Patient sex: M
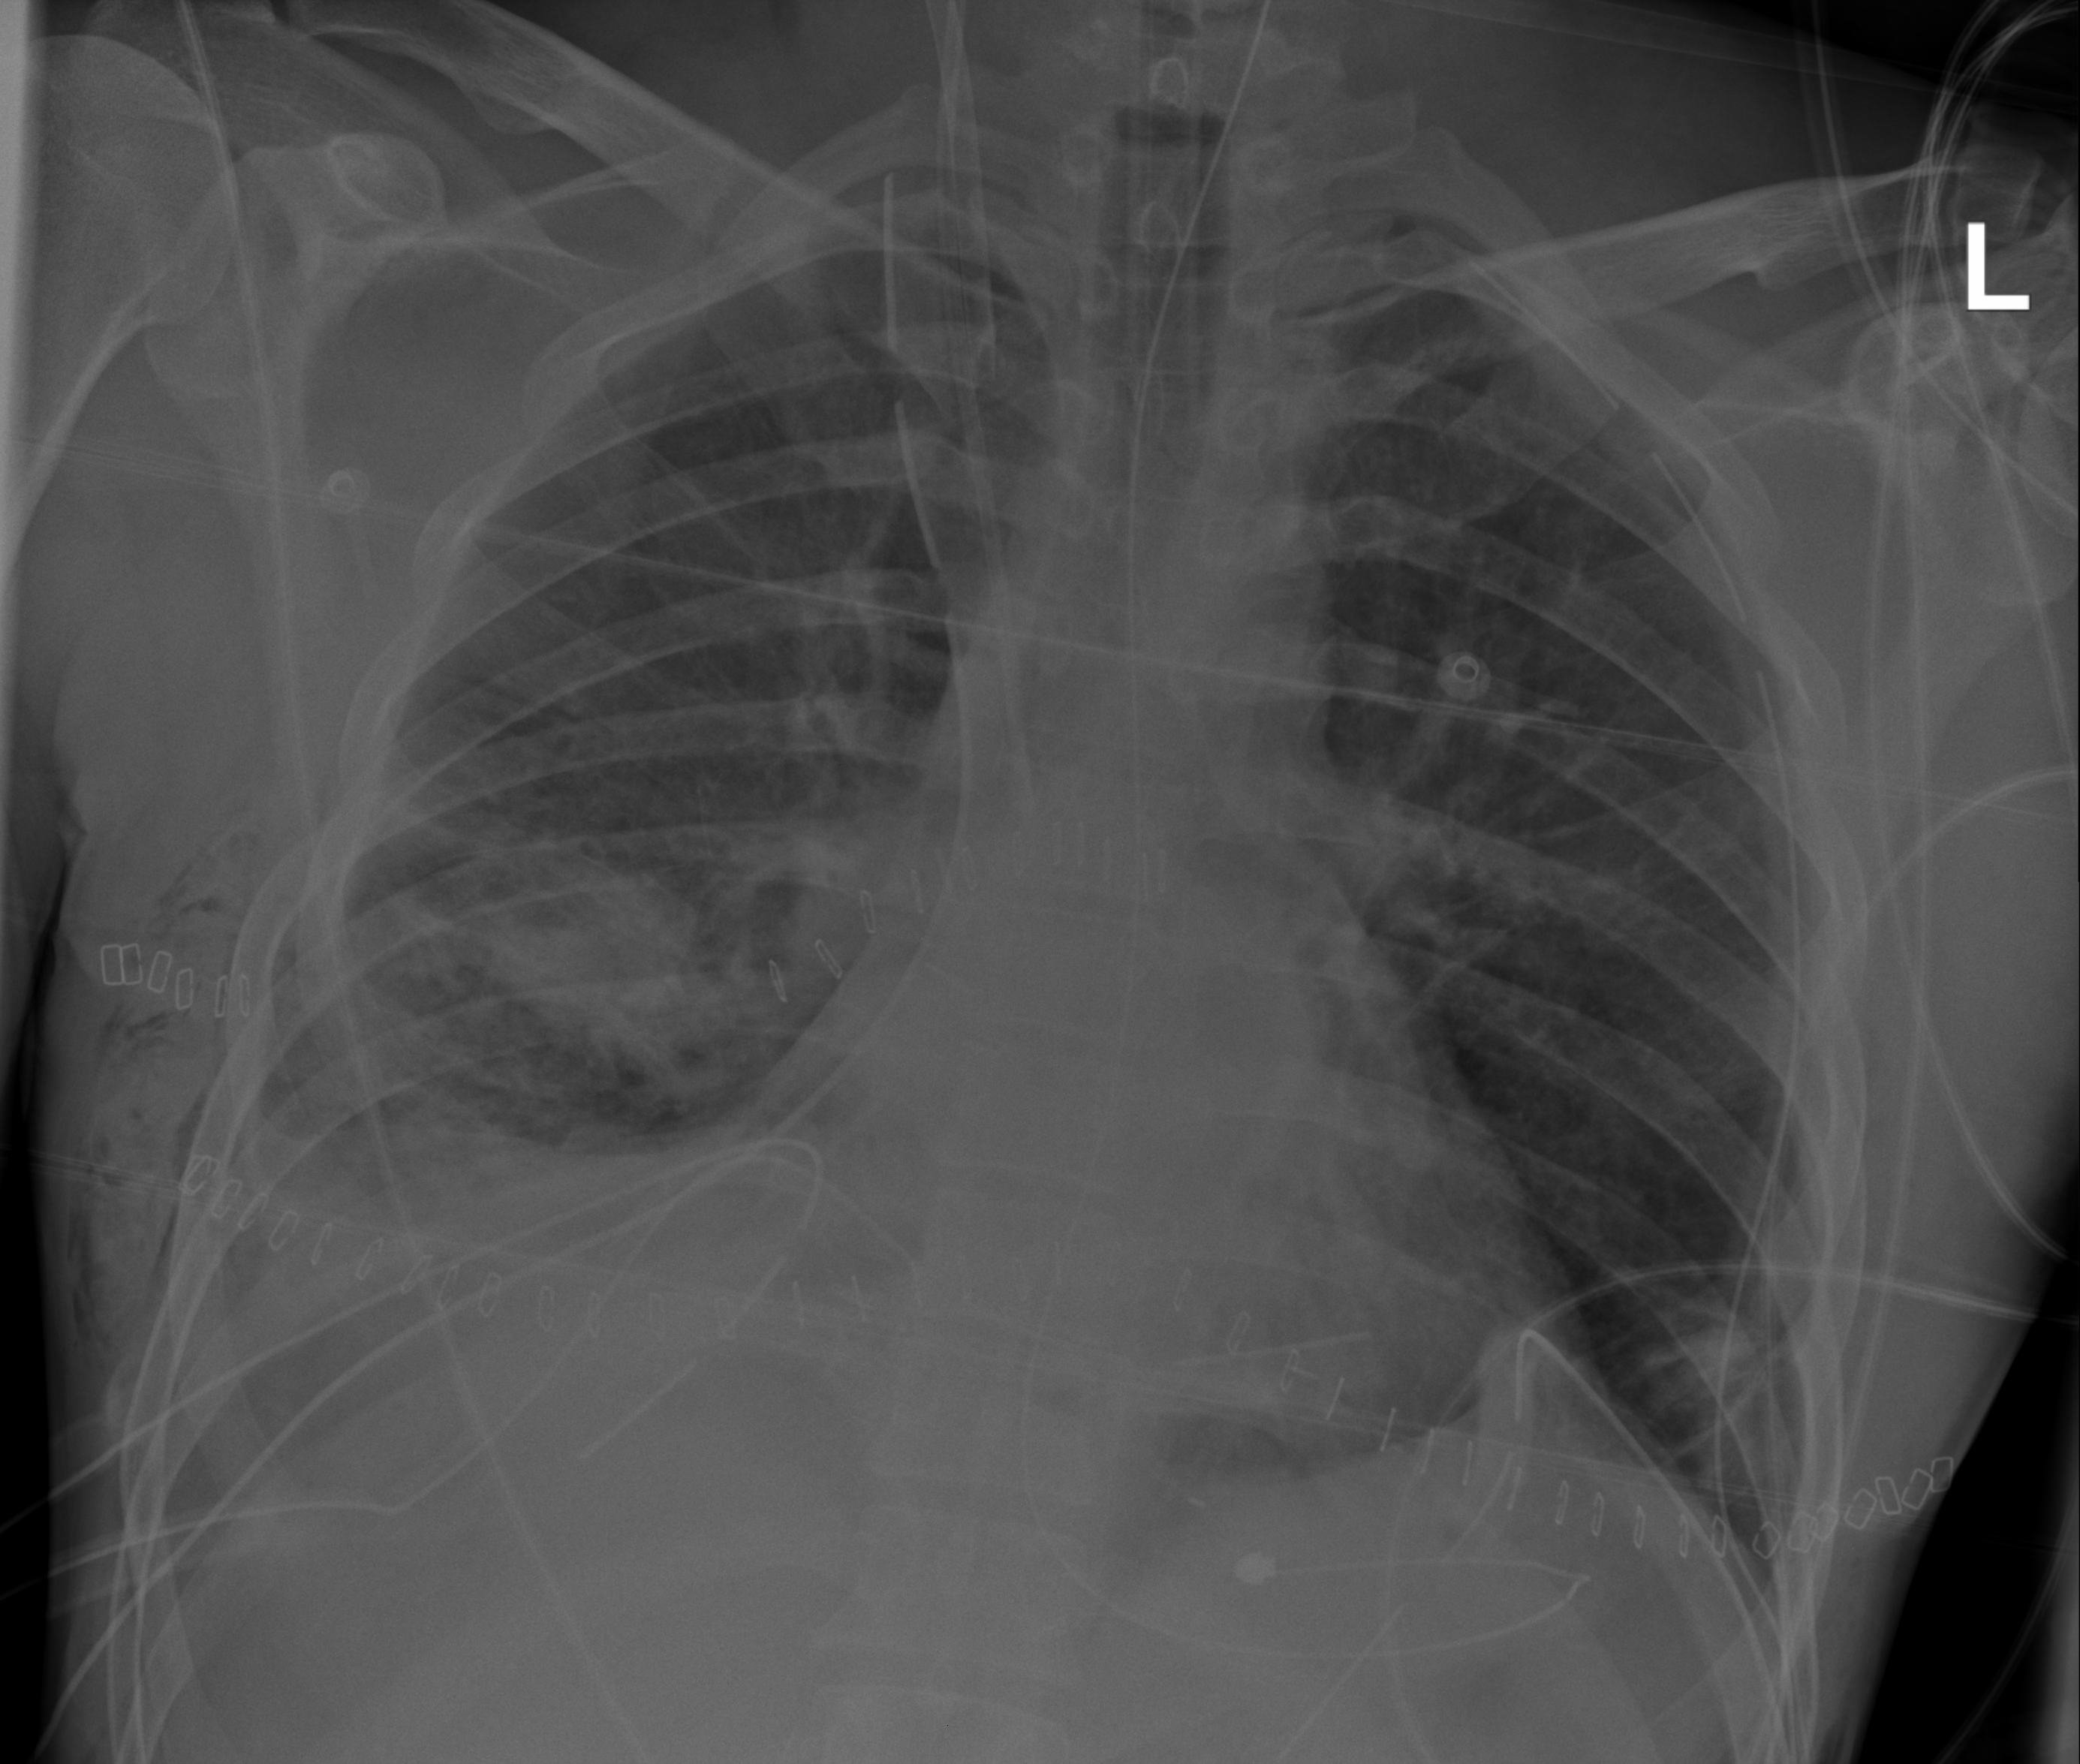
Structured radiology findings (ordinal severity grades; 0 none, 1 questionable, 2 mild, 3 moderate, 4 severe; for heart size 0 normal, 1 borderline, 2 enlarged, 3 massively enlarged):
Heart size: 0
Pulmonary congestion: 0
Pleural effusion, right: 2
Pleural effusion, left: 0
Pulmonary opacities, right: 2
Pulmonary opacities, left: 0
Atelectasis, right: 2
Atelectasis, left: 2